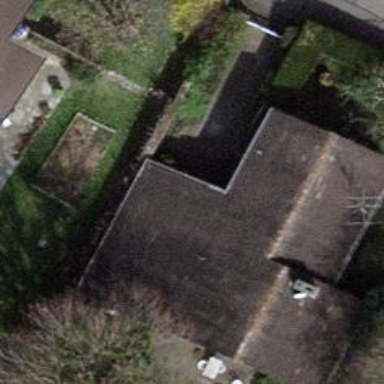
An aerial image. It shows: View of roof of building.